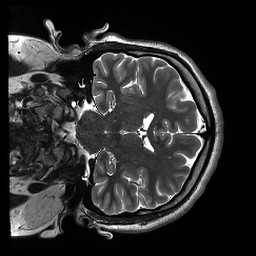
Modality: T2w
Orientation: coronal
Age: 22
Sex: male
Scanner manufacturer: siemens
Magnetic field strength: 3 T
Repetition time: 14.5 s
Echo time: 0.088 s